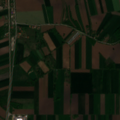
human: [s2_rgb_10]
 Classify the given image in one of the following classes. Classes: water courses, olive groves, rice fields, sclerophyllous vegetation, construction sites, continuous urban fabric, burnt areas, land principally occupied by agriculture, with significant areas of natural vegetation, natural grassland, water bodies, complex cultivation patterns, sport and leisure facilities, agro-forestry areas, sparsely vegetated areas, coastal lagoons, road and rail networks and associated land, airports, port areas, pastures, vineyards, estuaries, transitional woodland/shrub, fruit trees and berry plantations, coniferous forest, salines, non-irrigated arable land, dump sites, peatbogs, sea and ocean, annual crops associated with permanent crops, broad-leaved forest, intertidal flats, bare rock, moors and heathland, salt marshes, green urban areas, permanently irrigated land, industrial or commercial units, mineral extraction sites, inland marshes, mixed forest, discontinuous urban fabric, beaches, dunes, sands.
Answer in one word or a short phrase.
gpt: non-irrigated arable land, complex cultivation patterns